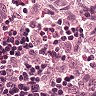
Metastatic tissue present: no